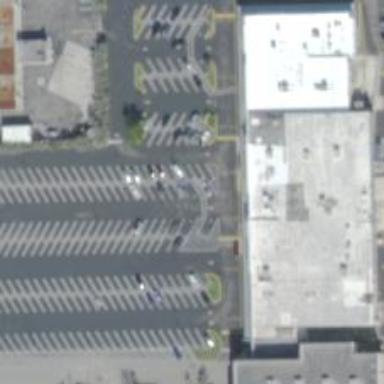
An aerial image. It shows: Parking space.